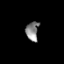
Tissue: prostate
Cell type: T cells
Senescence score: 0.3415
Nuclear area (px): 239
Mean DAPI intensity: 134.69